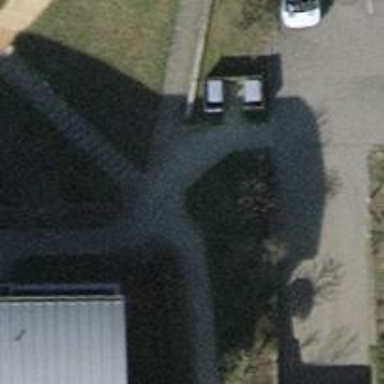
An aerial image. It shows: Road with steps.